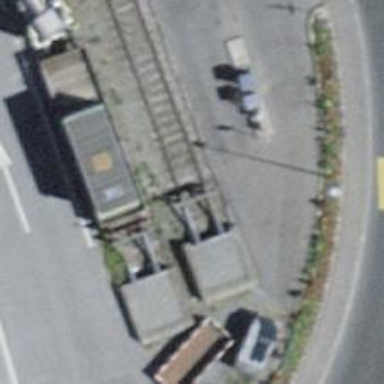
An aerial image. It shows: Railway buffer stop.